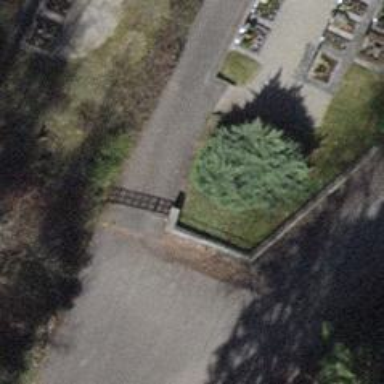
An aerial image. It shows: Gate.